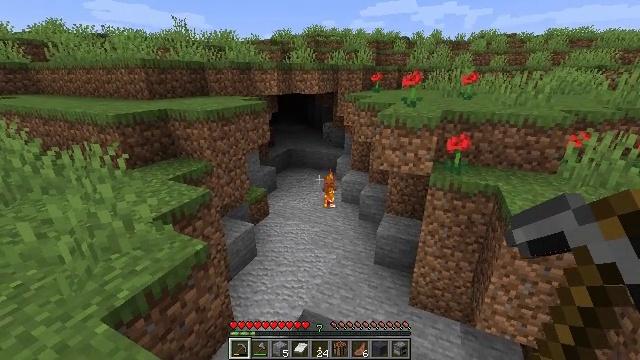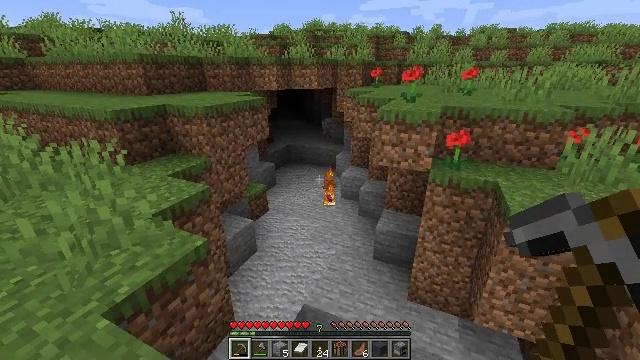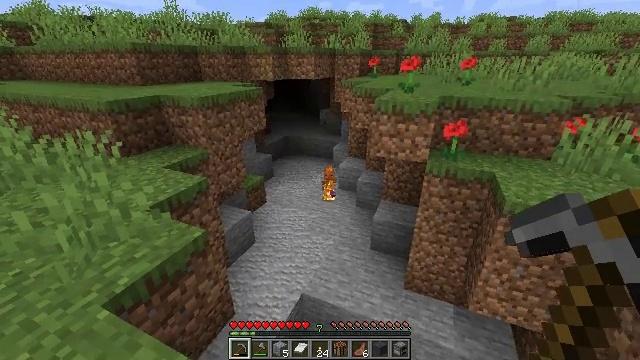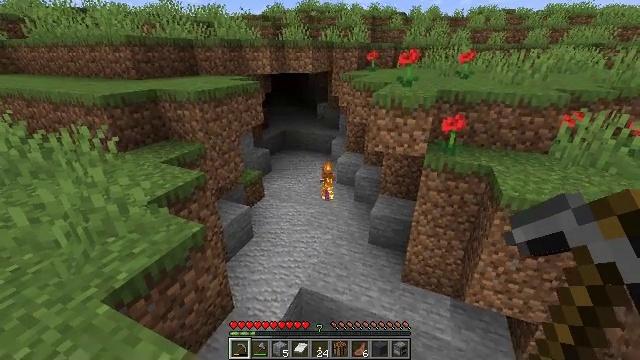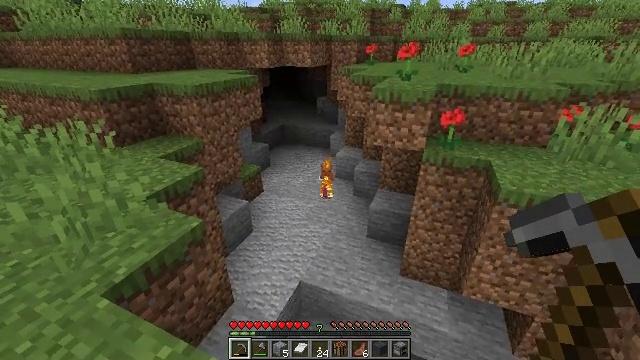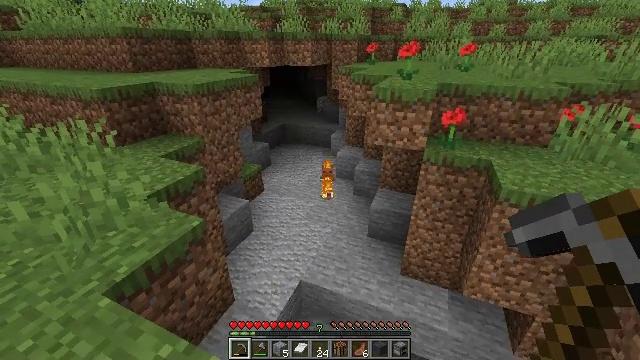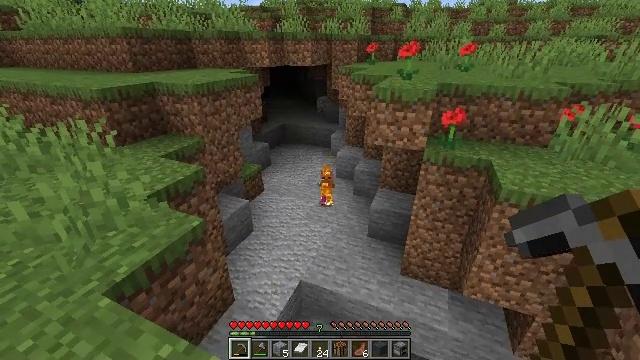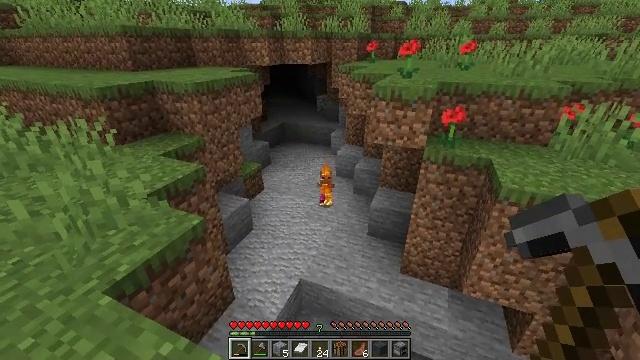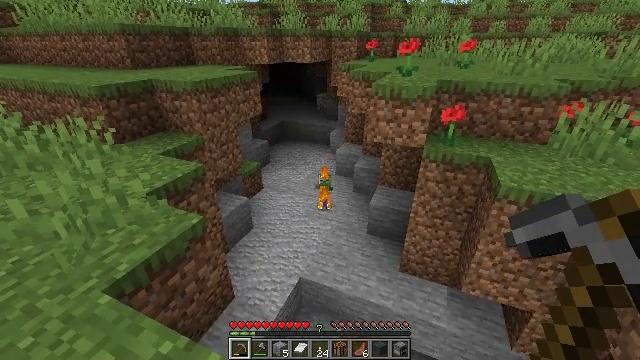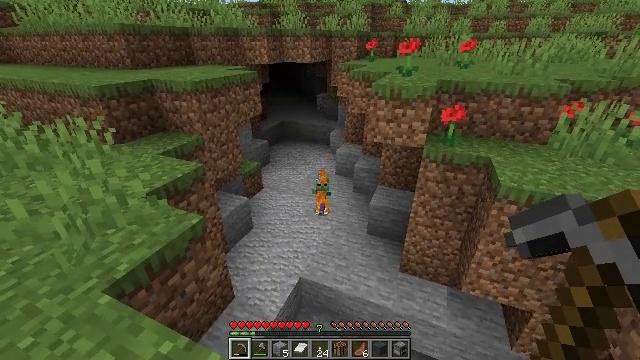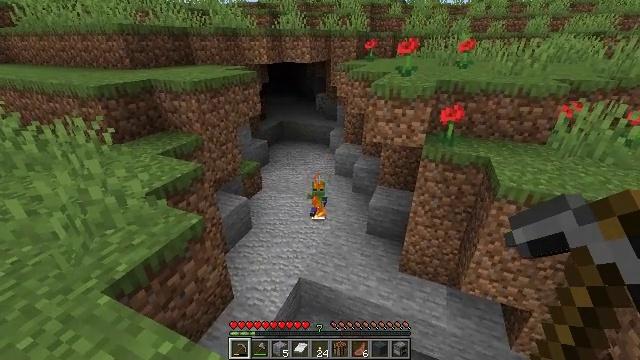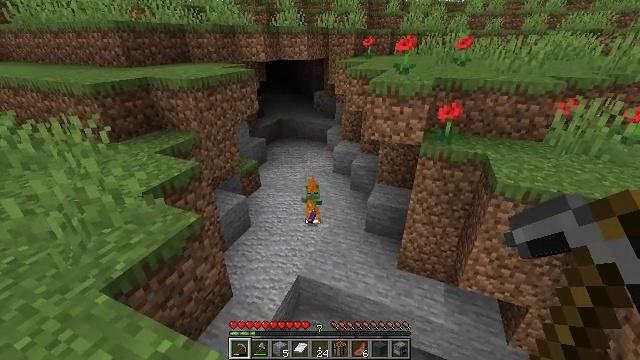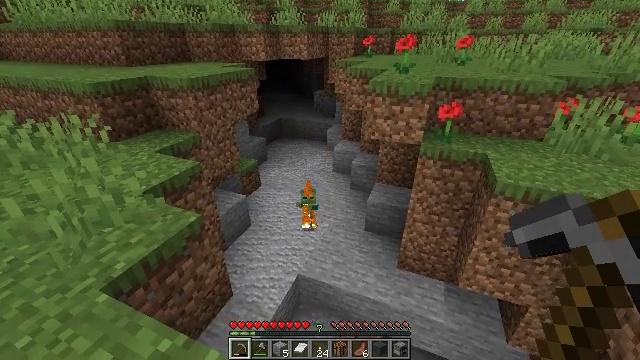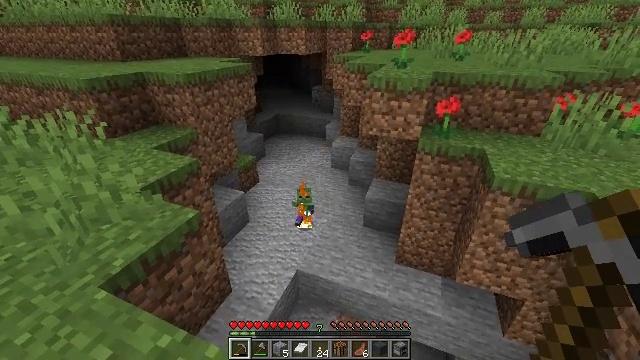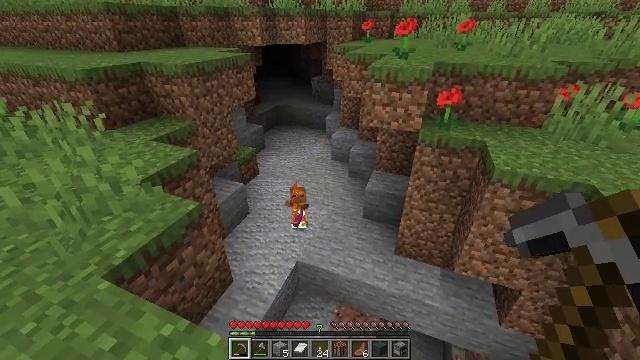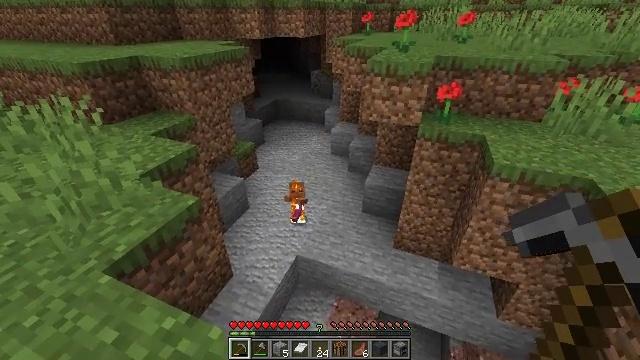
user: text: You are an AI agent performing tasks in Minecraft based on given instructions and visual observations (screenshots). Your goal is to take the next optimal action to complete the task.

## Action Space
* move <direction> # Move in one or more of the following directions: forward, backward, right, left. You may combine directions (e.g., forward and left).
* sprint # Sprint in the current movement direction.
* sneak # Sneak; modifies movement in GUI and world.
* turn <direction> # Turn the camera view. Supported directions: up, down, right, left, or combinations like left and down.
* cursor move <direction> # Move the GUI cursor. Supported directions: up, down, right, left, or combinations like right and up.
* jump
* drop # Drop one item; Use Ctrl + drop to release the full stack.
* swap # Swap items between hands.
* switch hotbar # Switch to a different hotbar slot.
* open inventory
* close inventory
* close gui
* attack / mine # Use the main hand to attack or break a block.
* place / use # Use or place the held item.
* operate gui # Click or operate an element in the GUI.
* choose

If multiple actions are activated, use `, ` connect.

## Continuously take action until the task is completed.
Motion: motion action
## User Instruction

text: Collect the pumpkin by holding left button.
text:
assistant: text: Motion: no_op
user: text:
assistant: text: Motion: turn down
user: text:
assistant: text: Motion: turn down
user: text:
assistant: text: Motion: turn down
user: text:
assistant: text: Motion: no_op
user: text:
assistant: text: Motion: no_op
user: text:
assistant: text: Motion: no_op
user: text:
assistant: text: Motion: no_op
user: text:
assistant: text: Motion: no_op
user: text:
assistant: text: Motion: no_op
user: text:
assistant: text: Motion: no_op
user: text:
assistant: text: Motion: no_op
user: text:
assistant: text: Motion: no_op
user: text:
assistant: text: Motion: turn down
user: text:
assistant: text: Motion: turn down
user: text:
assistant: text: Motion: turn down
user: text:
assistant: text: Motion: no_op
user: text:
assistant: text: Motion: no_op
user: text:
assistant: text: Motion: turn down
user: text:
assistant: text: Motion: turn down
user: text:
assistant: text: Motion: turn down
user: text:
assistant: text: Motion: no_op
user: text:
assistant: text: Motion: no_op
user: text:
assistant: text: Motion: no_op
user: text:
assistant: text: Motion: no_op
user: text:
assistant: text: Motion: no_op
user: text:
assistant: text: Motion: no_op
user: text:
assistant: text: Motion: turn left
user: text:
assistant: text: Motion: turn left
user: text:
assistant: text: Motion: turn left